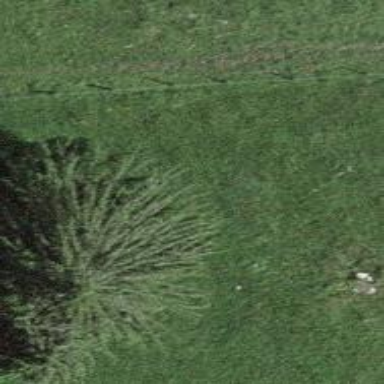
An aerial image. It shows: Single tag "natural: tree."